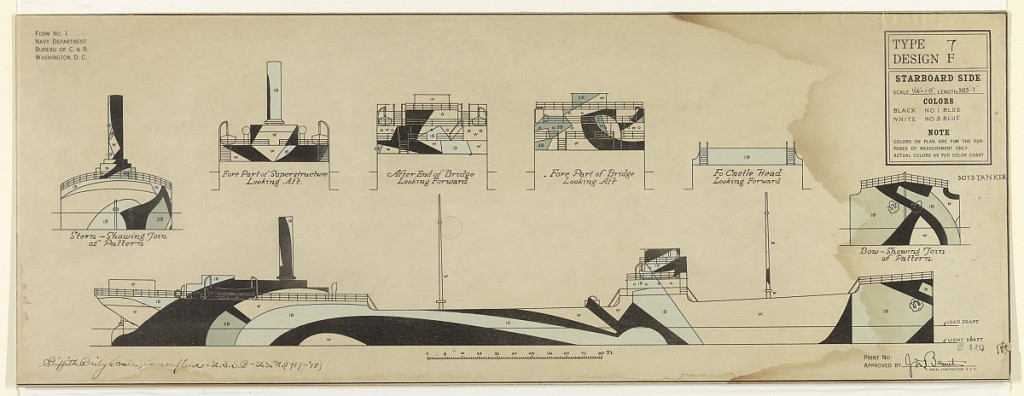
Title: Starboard Side and Details of 5075 Tanker, Showing Camouflage
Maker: Griffith Baily Coale, American, 1890–1950
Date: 1917–18
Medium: Color lithograph on paper, laid down on cardboard
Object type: Print
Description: Ship seen facing right. Design of camouflage in large arcs. Above, six details of patterning. Specifications given in box, upepr right. Approved, lower right.